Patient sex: F
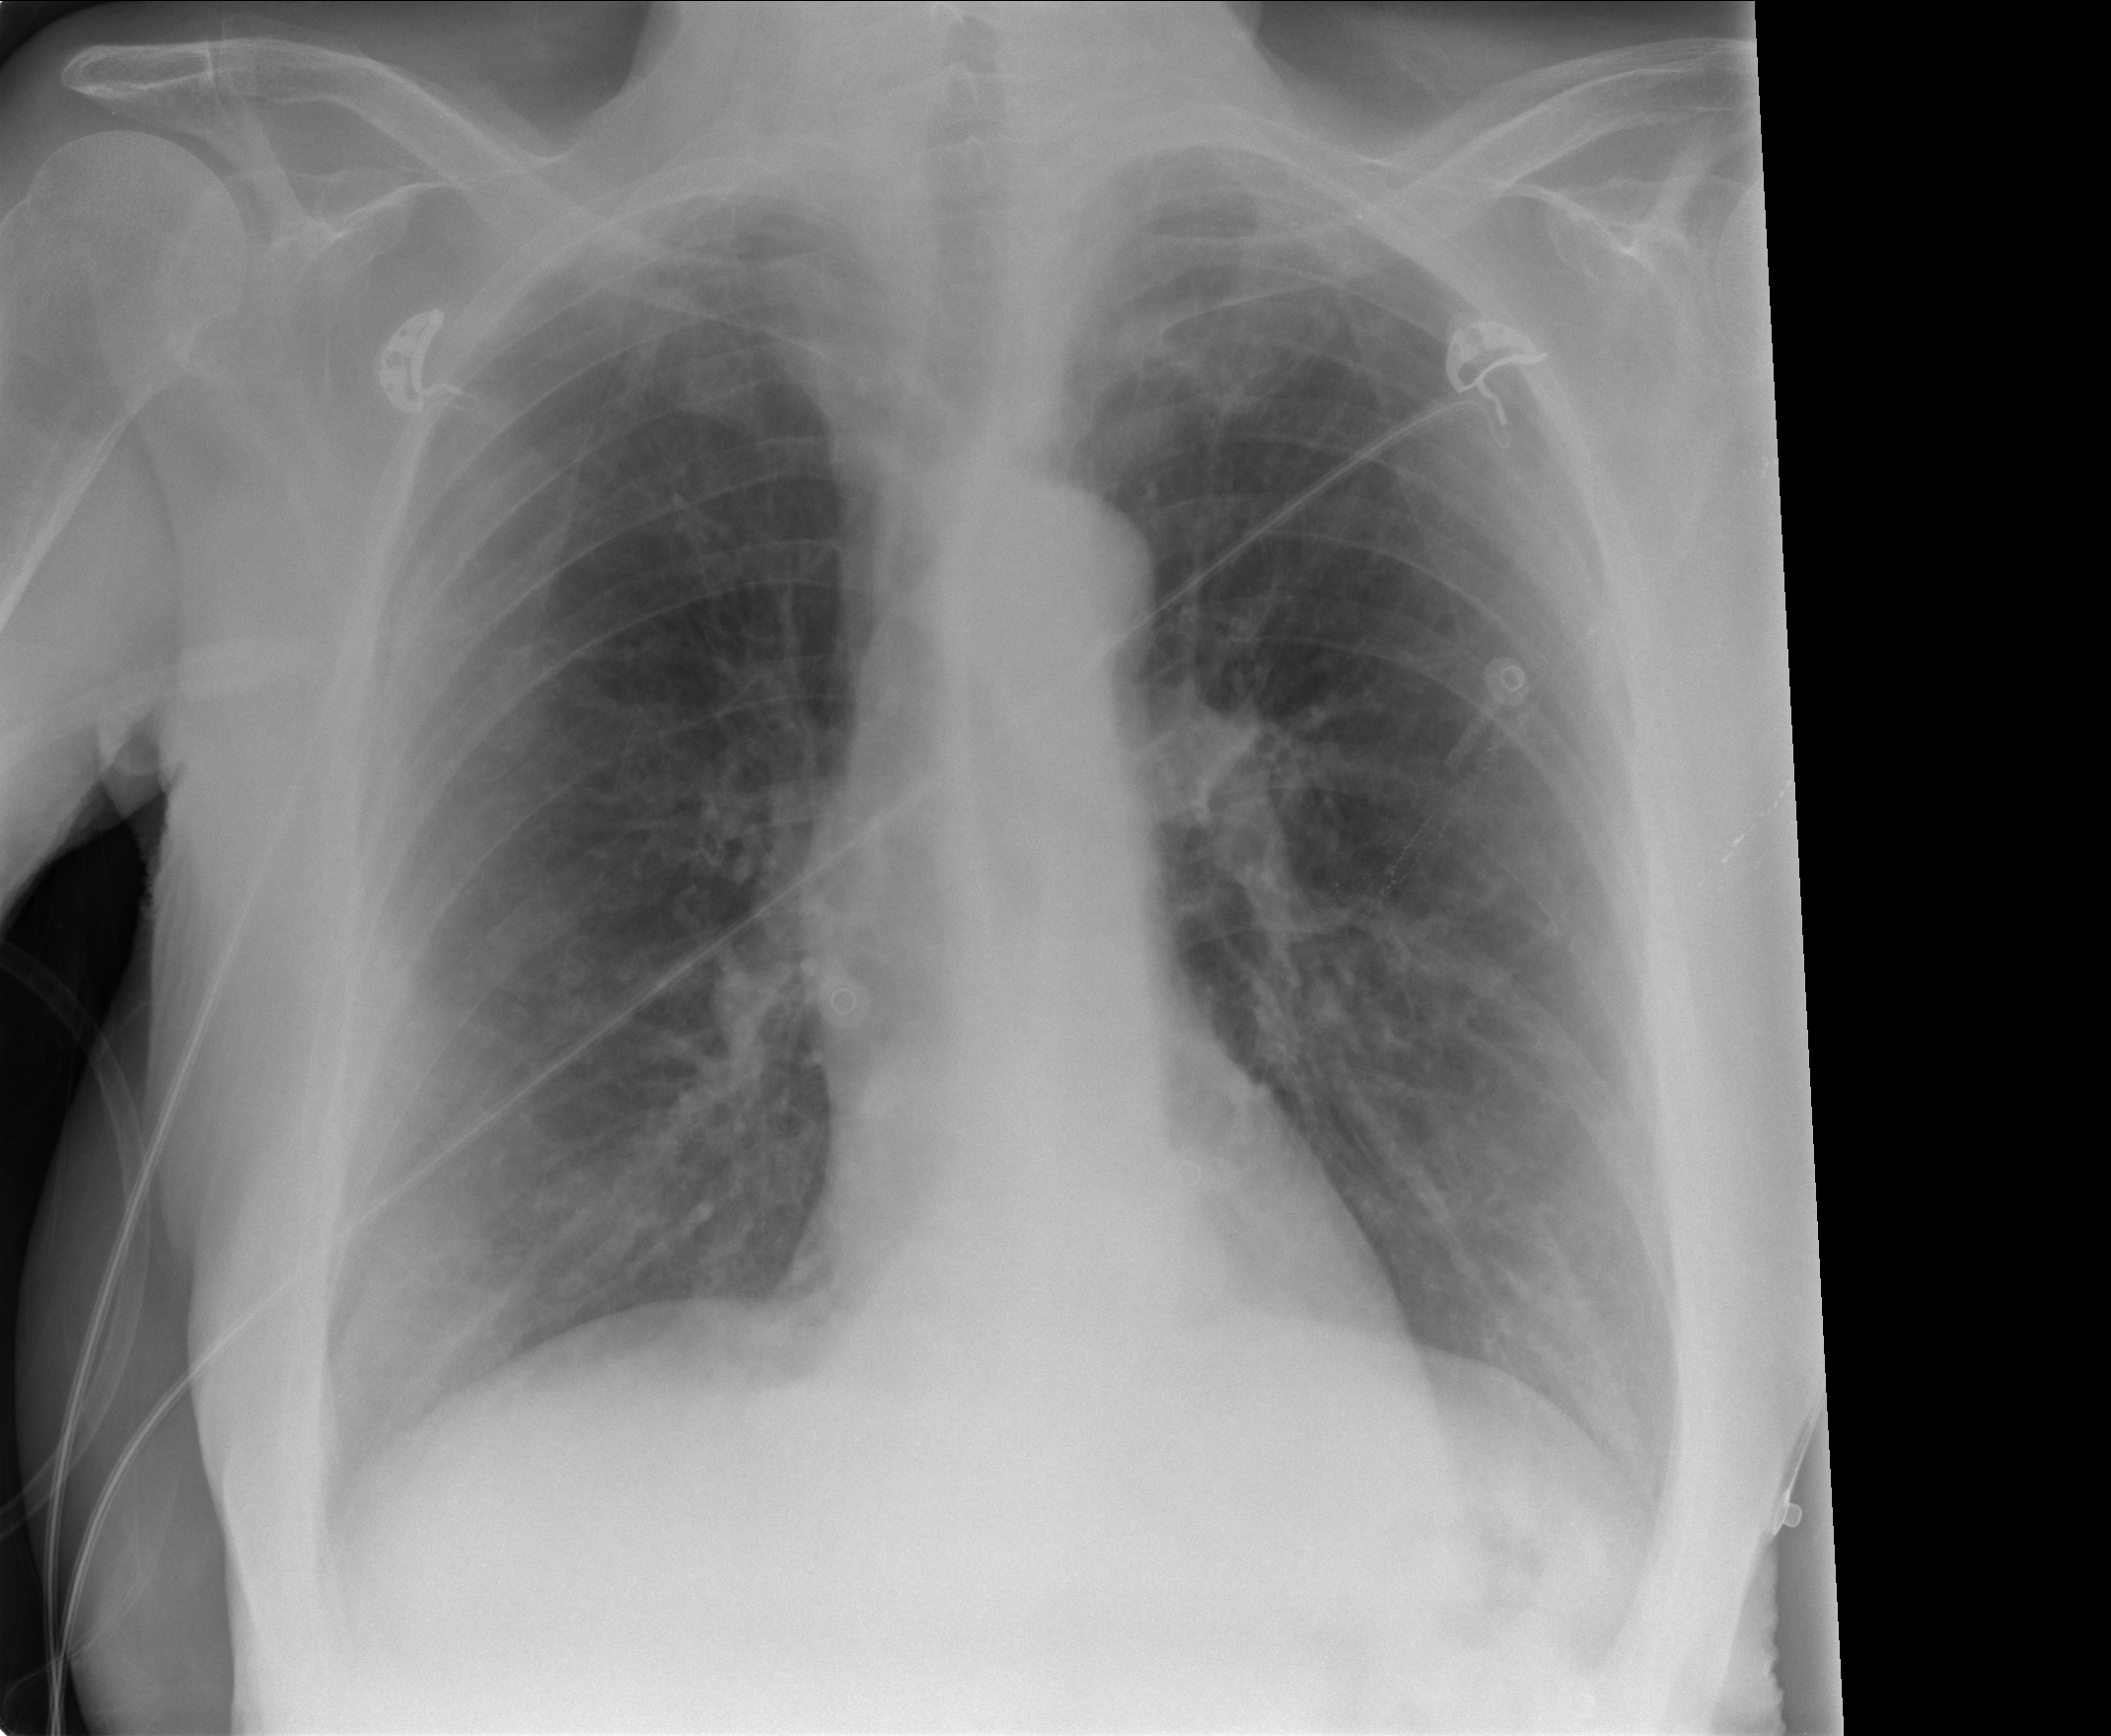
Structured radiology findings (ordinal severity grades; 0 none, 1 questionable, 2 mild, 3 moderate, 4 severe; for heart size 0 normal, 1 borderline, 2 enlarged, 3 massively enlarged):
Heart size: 0
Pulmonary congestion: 0
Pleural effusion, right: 1
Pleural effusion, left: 0
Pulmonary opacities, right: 1
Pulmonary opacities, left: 0
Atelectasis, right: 0
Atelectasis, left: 0